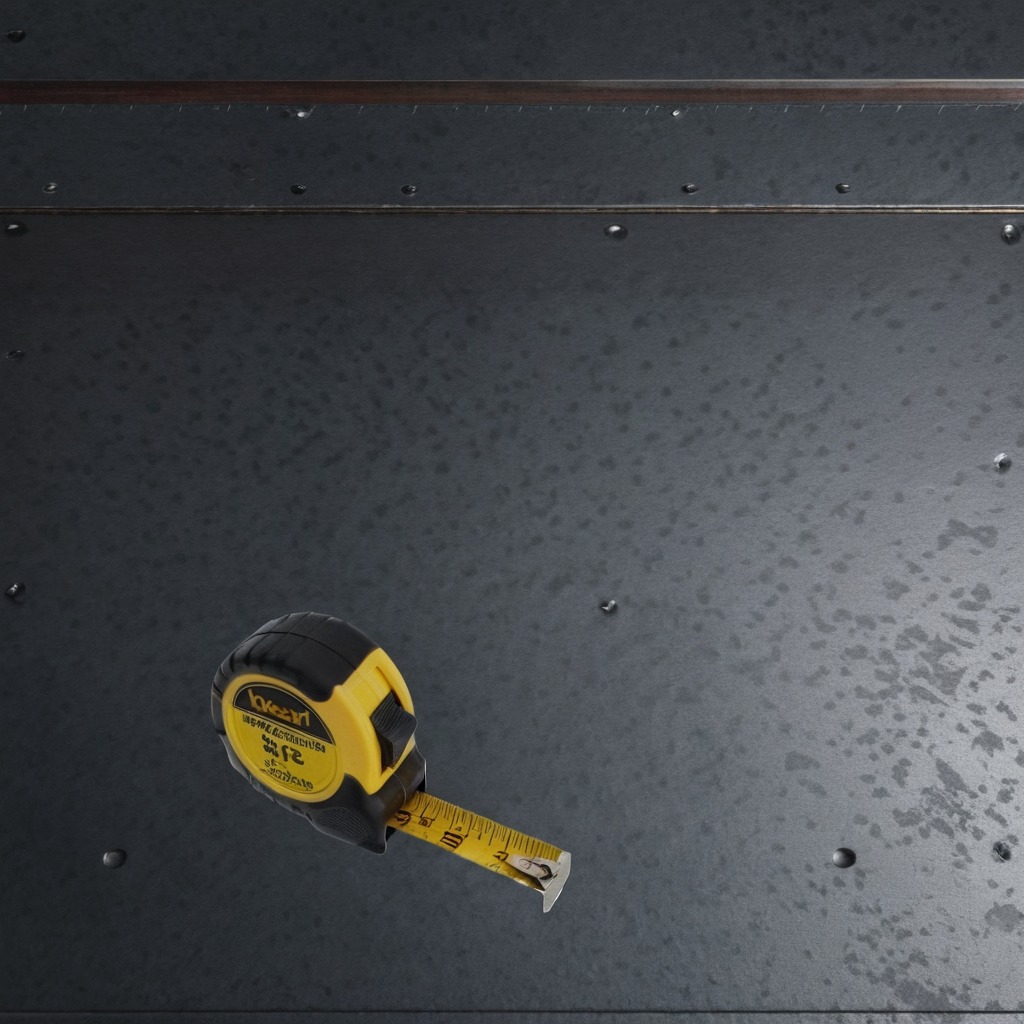
A measuring tape is lying on a cold steel table in a mining workshop.